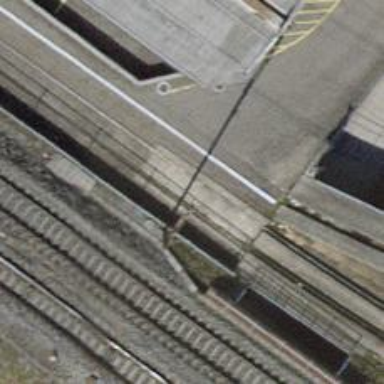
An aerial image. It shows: Railway bridge with single electrified track. It serves as siding with contact line for electrification.